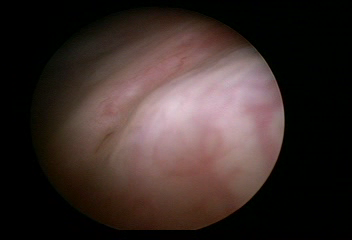
Modality: WLC
Class: Anatomical landmarks
Subclass: UreteralOrifice
Bladder cancer association: No
Annotated structures: Left ureteral orifice